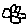
Label: flower